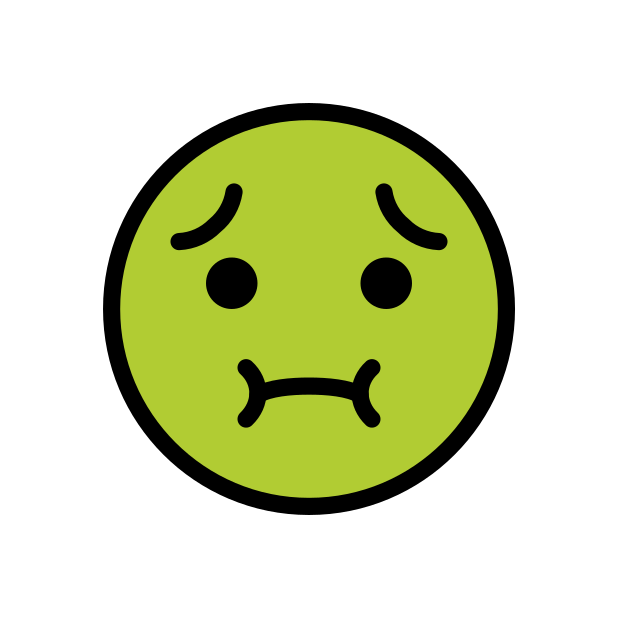
Emoji: 🤢
Name: nauseated face
Unicode: 0x1f922